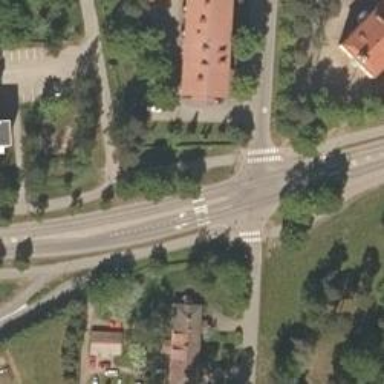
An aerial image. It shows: Asphalt cycleway with uncontrolled zebra crossing.